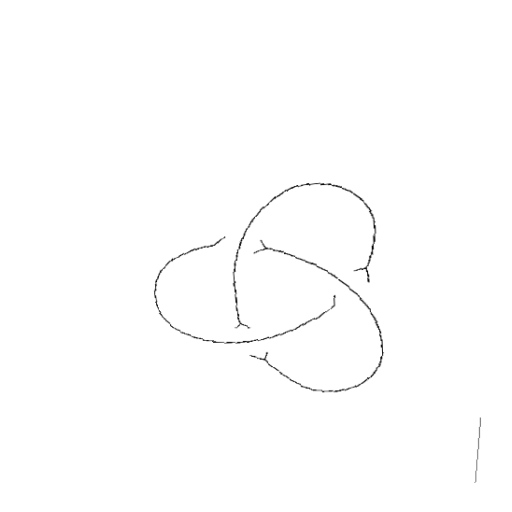
Crossing number: 3